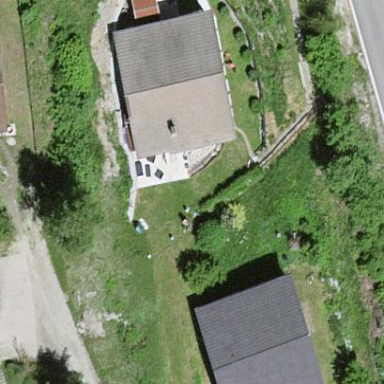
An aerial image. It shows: Simple and straightforward house.